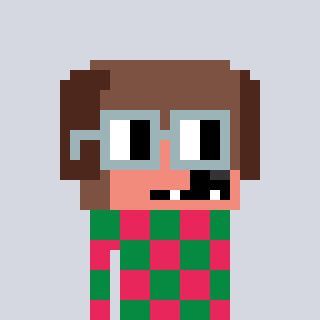
a pixel art character with square dark gray glasses, a dog-shaped head and a redpinkish-colored body on a cool background